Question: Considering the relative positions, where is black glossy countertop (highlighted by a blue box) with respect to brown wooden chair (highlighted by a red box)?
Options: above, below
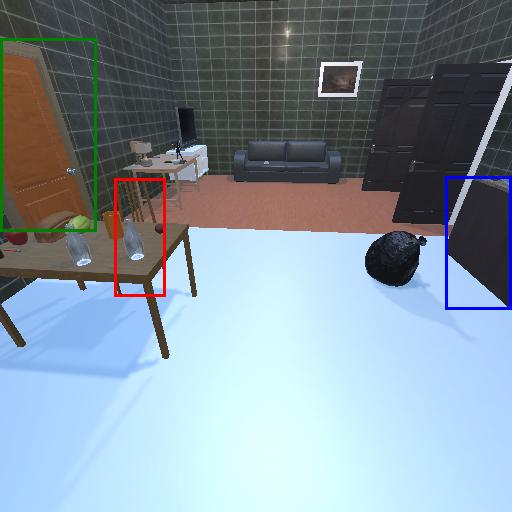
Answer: above